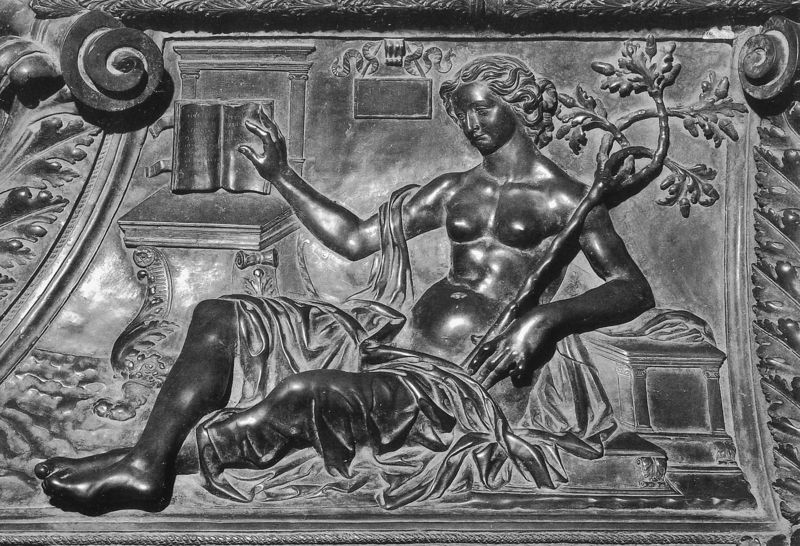
Titel: Grabmal des Papst Sixtus IV.
Künstler: Antonio del Pollaiuolo
Standort: Rom, Grotte Vaticane (EU - I - Latium)
Schlagwörter: baum, blätter, hand, laub, mann, nackt, schatten, weiß, sitzen, äste, busen, frau, frisur, geschwungen, haar, licht, schwarz, tisch, tuch, arm, falten, sockel, ast, baumstamm, stamm, zweige, gewand, haare, sitzend, blatt, locken, bäumchen, relief, brüste, schrank, sitz, lehrerin, bank, hocker, treppe, thron, lesen, metall, bronze, faltenwurf, antike, buch, zweig, barfuß, schwarz-weiß, pult, halbprofil, voluten, eiche, lesepult, volute, aufgeschlagen, buchseiten, relieff, sarkophag, eichenlaub, alst, eichel, eicheln, bronzerelief, einchbaum, klauenfuß